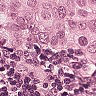
Metastatic tissue present: yes